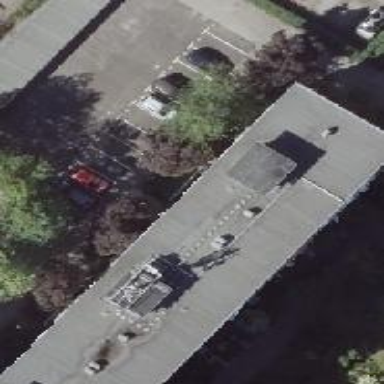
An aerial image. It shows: Street-side parking area.